The image is the raw time-domain waveform of a rolling-element bearing's vibration signal. Determine the bearing's health state. Answer with exactly one of: normal, inner_race, outer_race, ball.
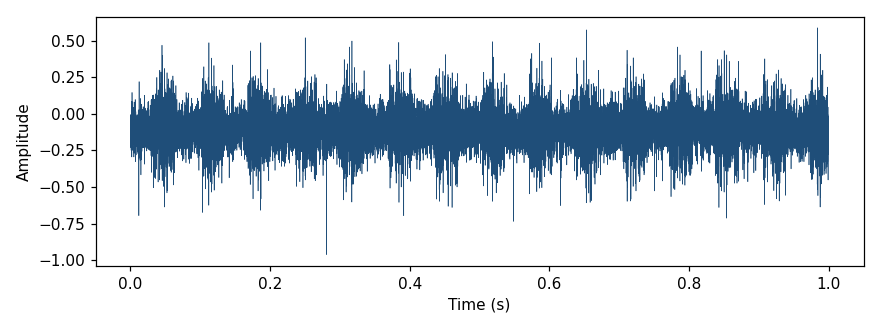
Answer: ball